Question: I have been dealing with this script for a long time already i can't figure how to give a di different background color to each bar in a two series data array, I am able to do like so:
'''
data: [{
y: 88,
color: {
linearGradient: {
x1: 0,
y1: 0,
x2: 1,
y2: 0
},
stops: [
[0, 'rgb(66, 121, 54)'],
[.50, 'rgb(86, 146, 71)'],
[.50, 'rgb(97, 159, 79)'],
[1, 'rgb(120, 182, 98)']]
}
}
'''
but i need to have my data array like so:
'''
series: [{
name: 'Previous',
data : [145, 180, 199, 244]
}, {
name: 'Current',
data : [145, 180, 199, 244]
}]
'''
and the give different colors using a color array like:
'''
colors: [
{ linearGradient: { x1: 0, y1: 0, x2: 1, y2: 0 },
stops: [ [0, 'orange'], [1, '#fff']] },
{ linearGradient: { x1: 0, y1: 0, x2: 1, y2: 0 },
stops: [ [0, 'gray'], [1, '#fff']] },
{ linearGradient: { x1: 0, y1: 0, x2: 1, y2: 0 },
stops: [ [0, 'fushia'], [1, '#fff']] },
{ linearGradient: { x1: 0, y1: 0, x2: 1, y2: 0 },
stops: [ [0, 'green'], [1, '#fff']] },
{ linearGradient: { x1: 0, y1: 0, x2: 1, y2: 0 },
stops: [ [0, 'pink'], [1, '#fff']] },
{ linearGradient: { x1: 0, y1: 0, x2: 1, y2: 0 },
stops: [ [0, 'purple'], [1, '#fff']] },
],
'''
I created a <URL>
This is a snapshot of what I am trying to do, basically first column of each group has different color, second bar has same solid color.
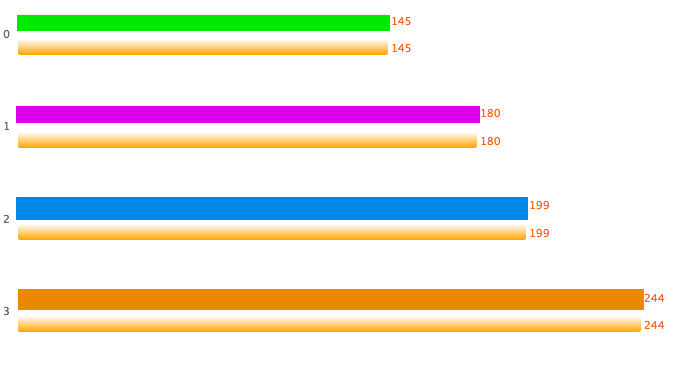
Answer: I was able to fix the problem using adding this to the plotOptions series " colorByPoint: true" now the code looks like this:
'''
series: {
borderWidth: 0,
shadow: false,
borderRadius: 2,
pointWidth: 16,
shadow: false,
colorByPoint: true
'''
// groupPadding: 0.001
}
and then the colors array looks like this:
colors: [
'''
{ linearGradient: { x1: 0, y1: 0, x2: 1, y2: 0 },
stops: [ [0, 'rgb(62, 131, 161)'], [.50, 'rgb(45, 94, 119)'], [.50, 'rgb(51, 107, 134)'], [1, 'rgb(34, 72, 91)']] },
{ linearGradient: { x1: 0, y1: 0, x2: 1, y2: 0 },
stops: [ [0, 'rgb(62, 131, 161)'], [.50, 'rgb(45, 94, 119)'], [.50, 'rgb(51, 107, 134)'], [1, 'rgb(34, 72, 91)']] },
{ linearGradient: { x1: 0, y1: 0, x2: 1, y2: 0 },
stops: [ [0, 'rgb(62, 131, 161)'], [.50, 'rgb(45, 94, 119)'], [.50, 'rgb(51, 107, 134)'], [1, 'rgb(34, 72, 91)']] },
{ linearGradient: { x1: 0, y1: 0, x2: 1, y2: 0 },
stops: [ [0, 'rgb(62, 131, 161)'], [.50, 'rgb(45, 94, 119)'], [.50, 'rgb(51, 107, 134)'], [1, 'rgb(34, 72, 91)']] },
{ linearGradient: { x1: 0, y1: 0, x2: 1, y2: 0 },
stops: [ [0, 'rgb(66, 121, 54)'], [.50, 'rgb(86, 146, 71)'], [.50, 'rgb(97, 159, 79)'], [1, 'rgb(120, 182, 98)']]},
{ linearGradient: { x1: 0, y1: 0, x2: 1, y2: 0 },
stops: [ [0, 'rgb(167, 195, 100)'], [.50, 'rgb(183, 206, 128)'], [.50, 'rgb(192, 213, 145)'], [1, 'rgb(207, 223, 170)']]},
{ linearGradient: { x1: 0, y1: 0, x2: 1, y2: 0 },
stops: [ [0, 'rgb(211, 127, 39)'], [.50, 'rgb(220, 151, 52)'], [.50, 'rgb(224, 163, 57)'], [1, 'rgb(232, 186, 72)']]},
{ linearGradient: { x1: 0, y1: 0, x2: 1, y2: 0 },
stops: [ [0, 'rgb(190, 63, 36)'], [.50, 'rgb(203, 83, 48)'], [.50, 'rgb(208, 94, 53)'], [1, 'rgb(220, 116, 66)']]}
],
'''